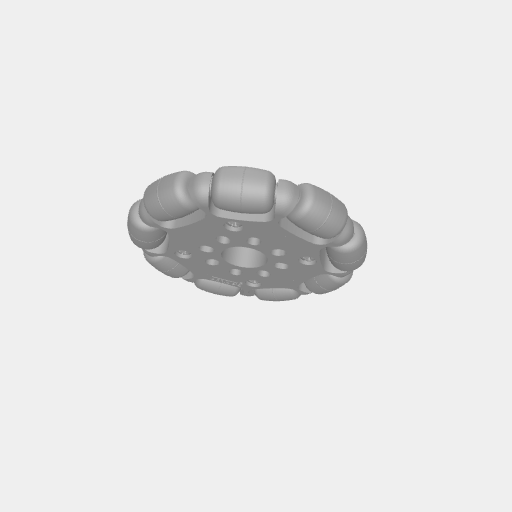
Part: OmniWheel72OD